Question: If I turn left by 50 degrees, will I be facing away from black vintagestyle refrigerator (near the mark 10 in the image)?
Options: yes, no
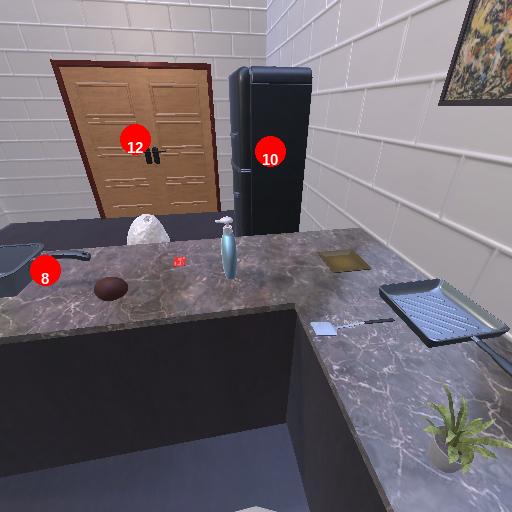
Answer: yes